Interaction volume radius: 5 \u00c5
Interaction volume height: 15 \u00c5
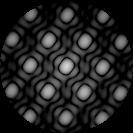
Disorder parameter: 0.03428